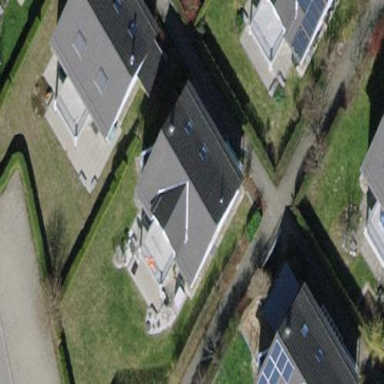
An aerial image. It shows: Detached building with gabled roof.